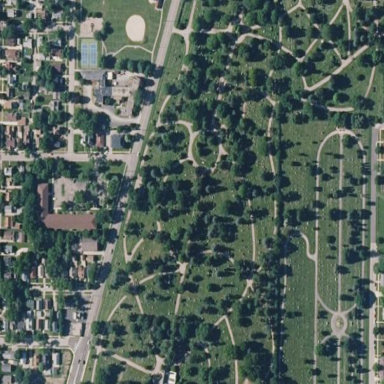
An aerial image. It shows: Cemetery.